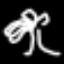
Label: palm tree